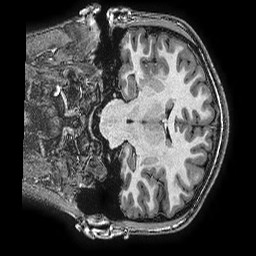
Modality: T1w
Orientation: coronal
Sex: male
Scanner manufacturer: ge
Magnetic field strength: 3 T
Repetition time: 0.0077 s
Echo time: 0.003436 s